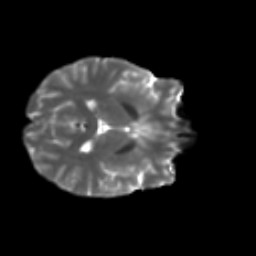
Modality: T2w
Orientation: axial
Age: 21
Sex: female
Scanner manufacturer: ge
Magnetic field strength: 3 T
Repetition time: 7.8 s
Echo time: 0.0612 s